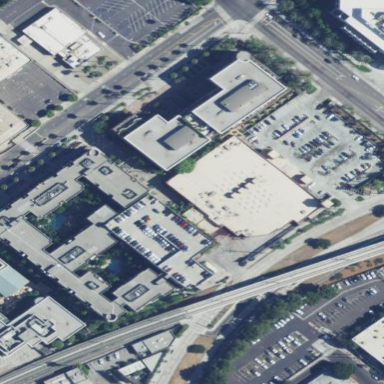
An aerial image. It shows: Supermarket building.